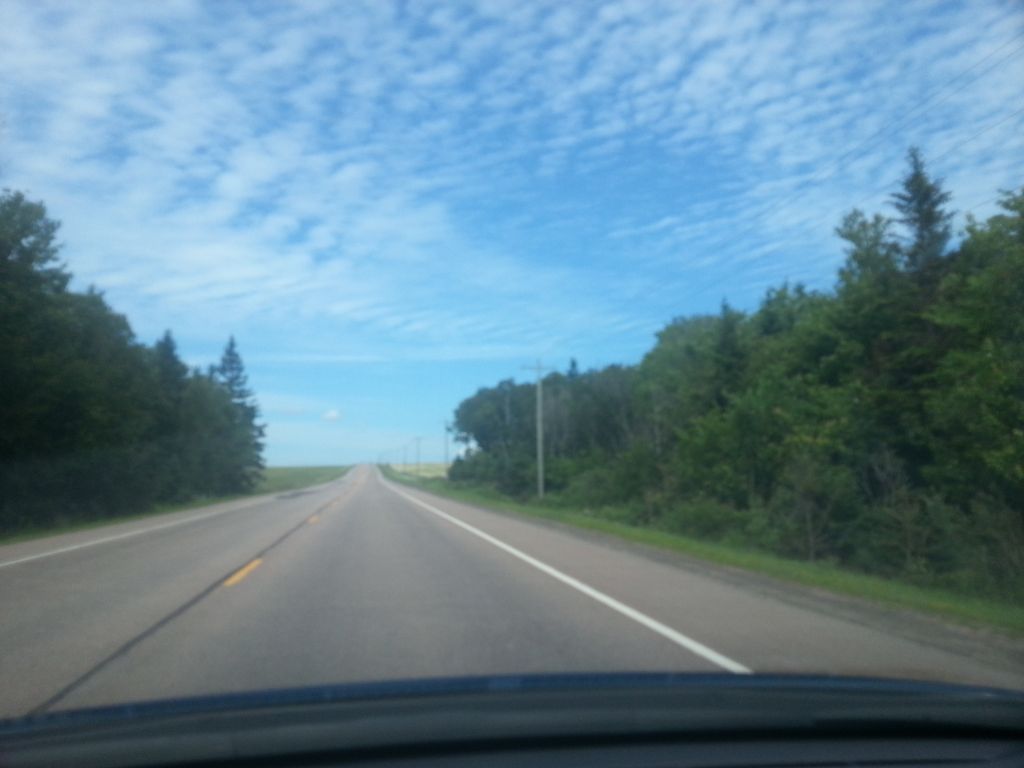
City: charlottetown